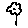
Label: flower